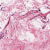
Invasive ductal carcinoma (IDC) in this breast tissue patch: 0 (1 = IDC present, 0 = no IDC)